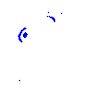
Particle: pion